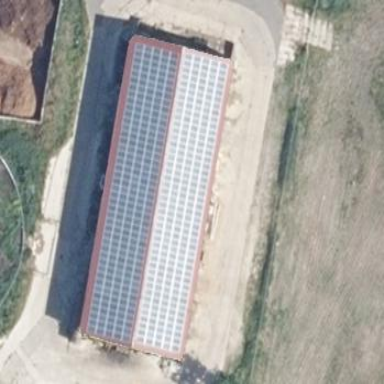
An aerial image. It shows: Building equipped with small solar photovoltaic panel for generating electricity.